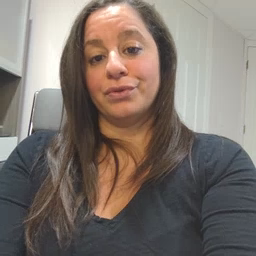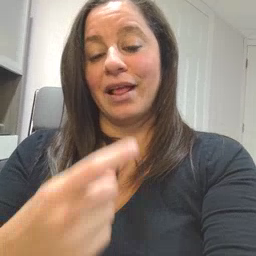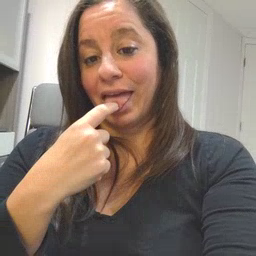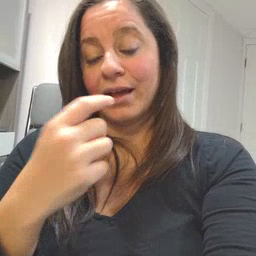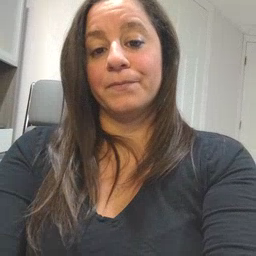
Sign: tongue